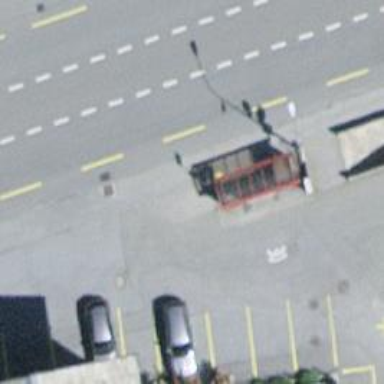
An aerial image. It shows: Post box.